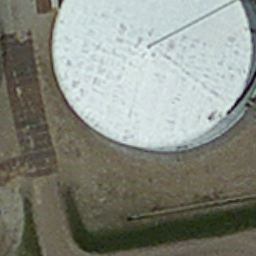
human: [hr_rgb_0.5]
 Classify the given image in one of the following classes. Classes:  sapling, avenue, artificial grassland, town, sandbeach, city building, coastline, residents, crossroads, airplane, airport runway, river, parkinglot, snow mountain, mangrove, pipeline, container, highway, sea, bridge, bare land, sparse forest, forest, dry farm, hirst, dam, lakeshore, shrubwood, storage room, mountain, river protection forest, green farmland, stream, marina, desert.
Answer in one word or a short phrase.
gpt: storage room